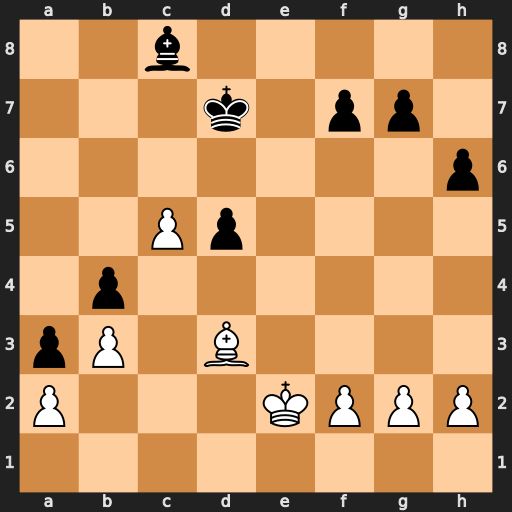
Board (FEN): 2b5/3k1pp1/7p/2Pp4/1p6/pP1B4/P3KPPP/8
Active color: w
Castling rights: -
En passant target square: -
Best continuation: Bf5+ Kc7 Bxc8